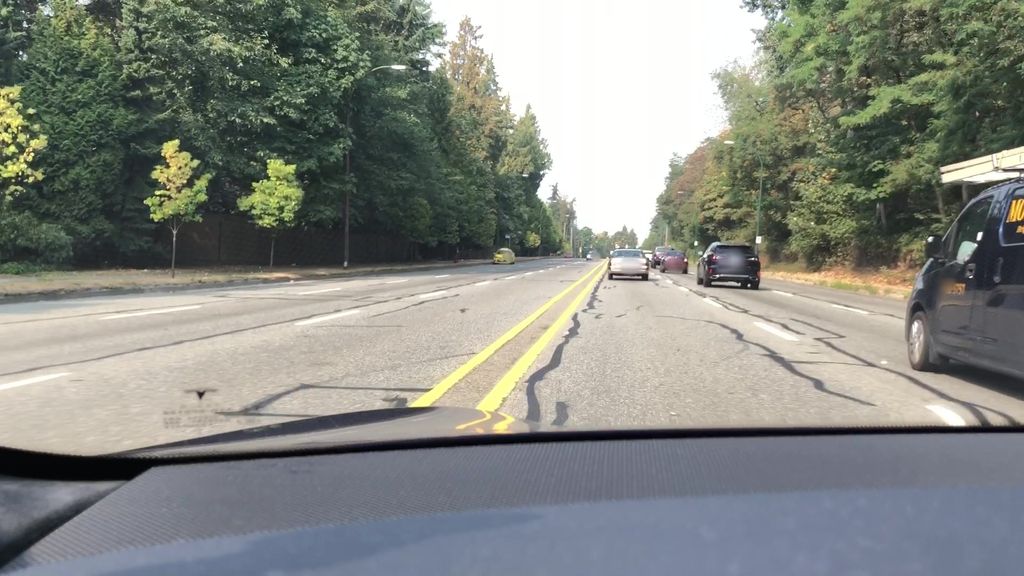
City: vancouver